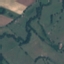
Label: Pasture